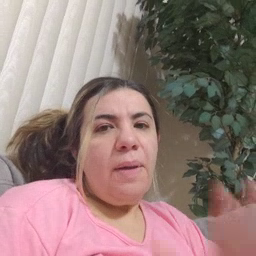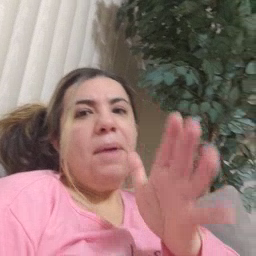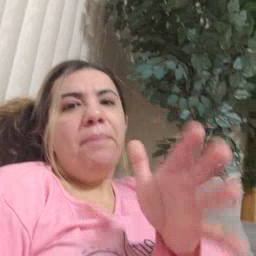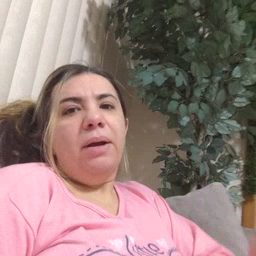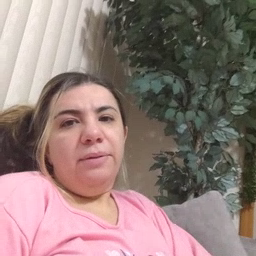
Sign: grandpa